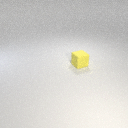
small yellow rubber cube